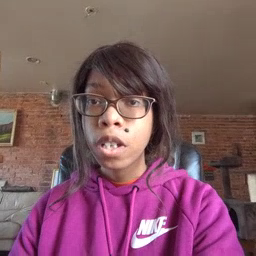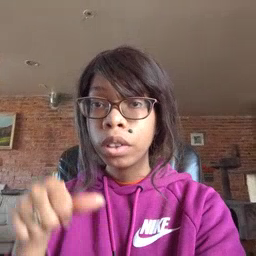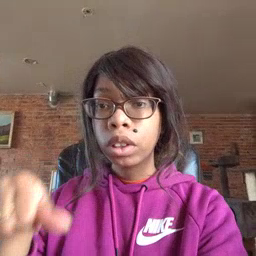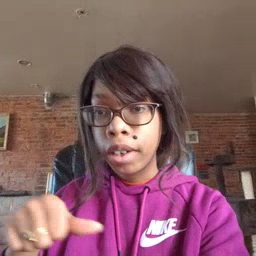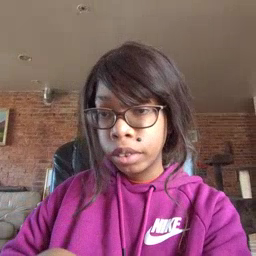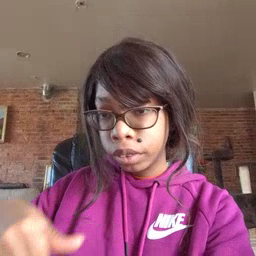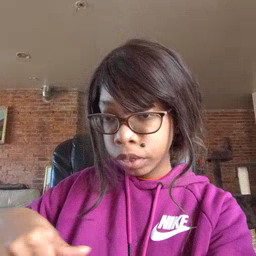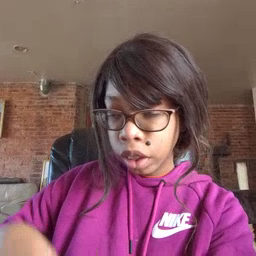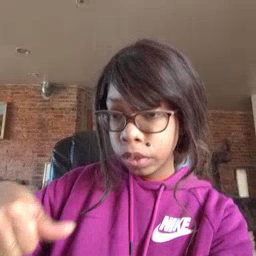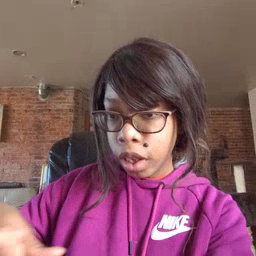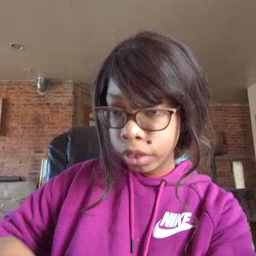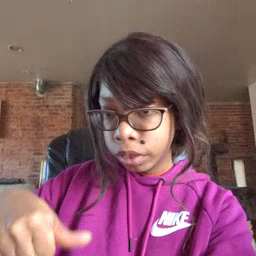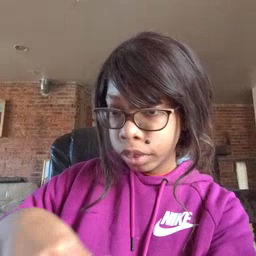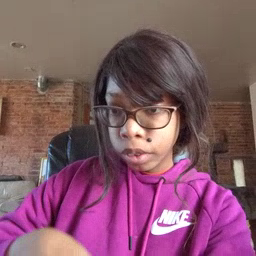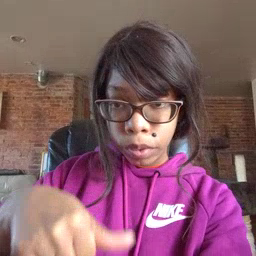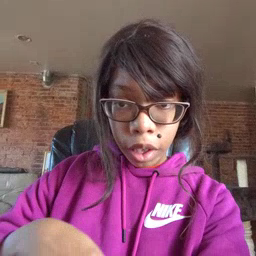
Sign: puzzle